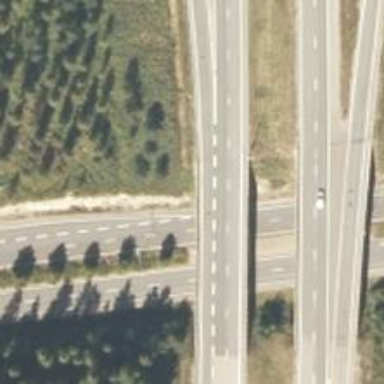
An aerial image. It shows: View of motorway.